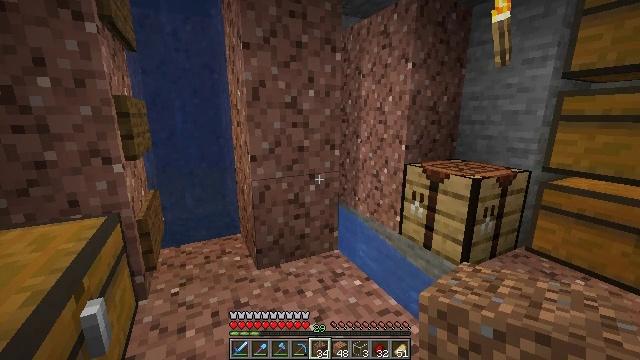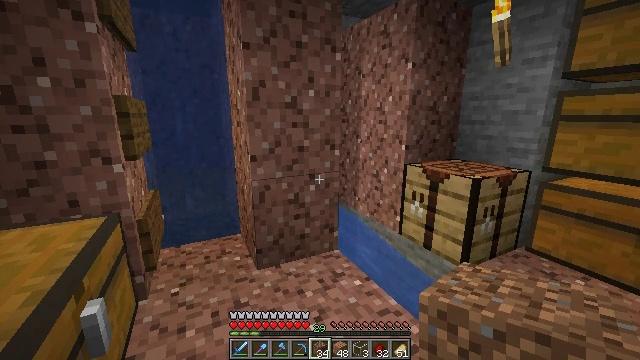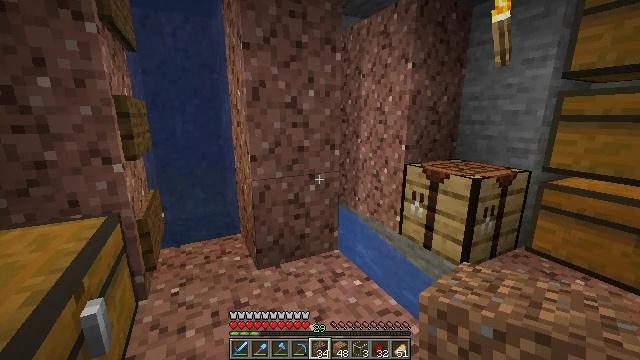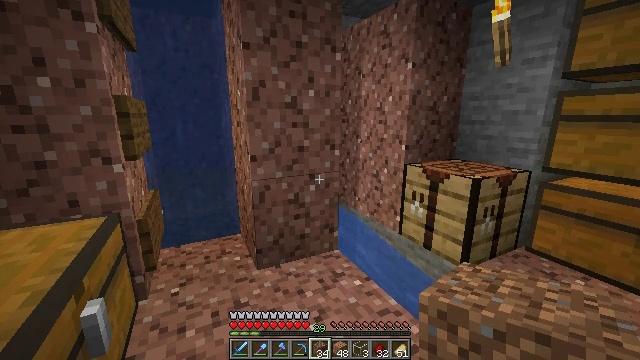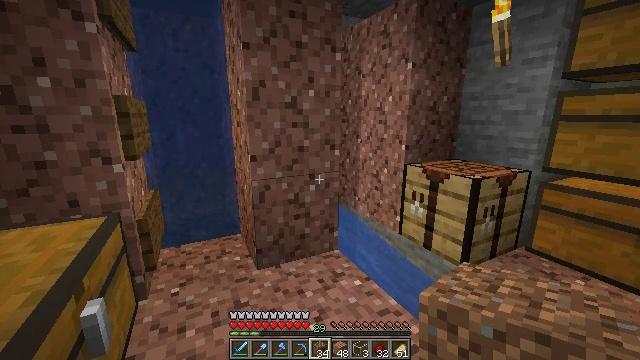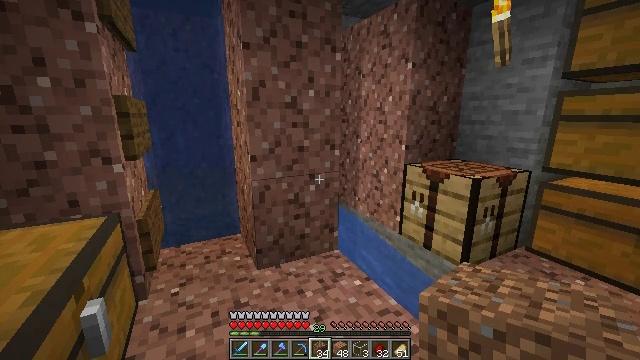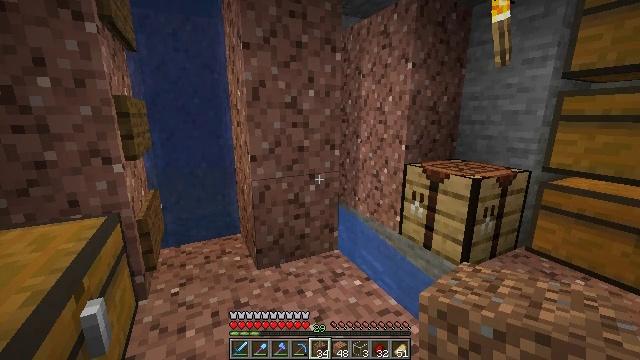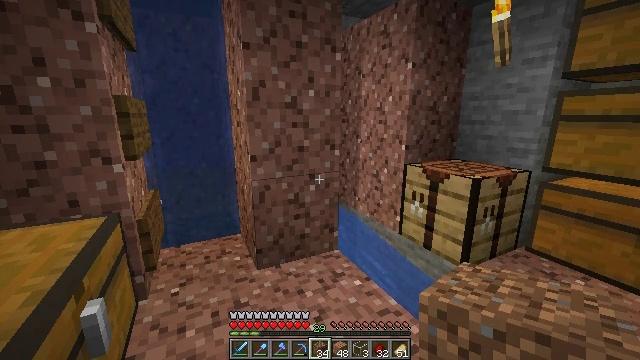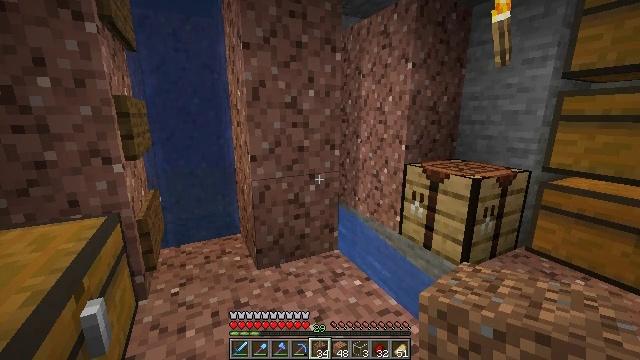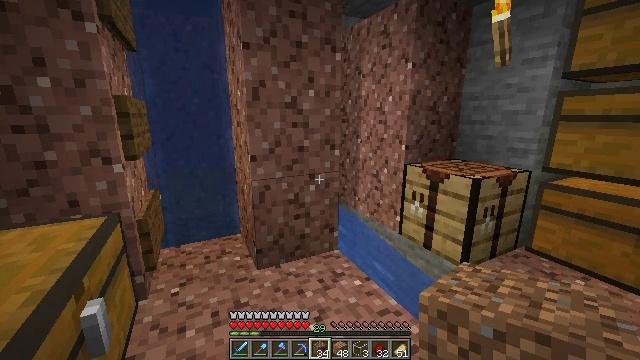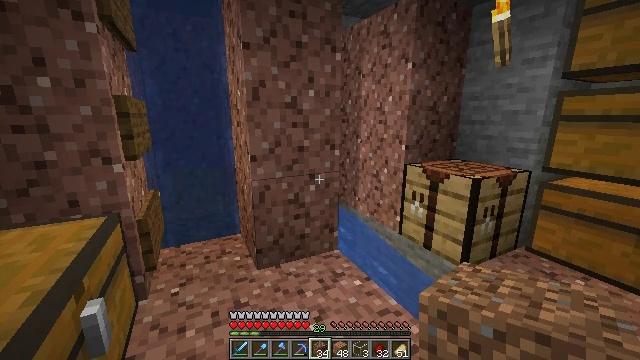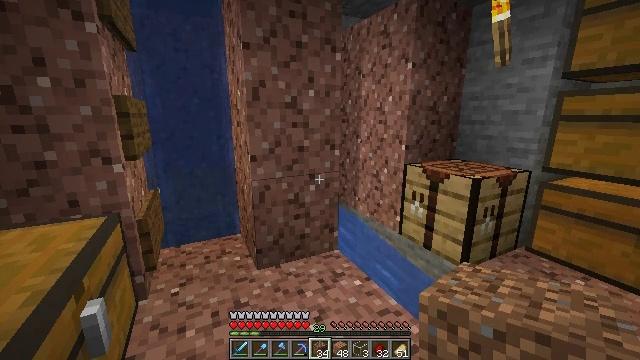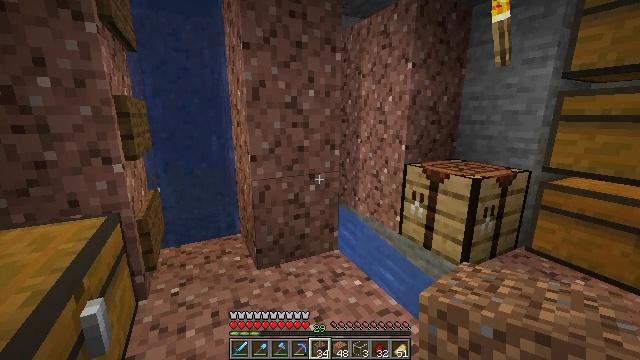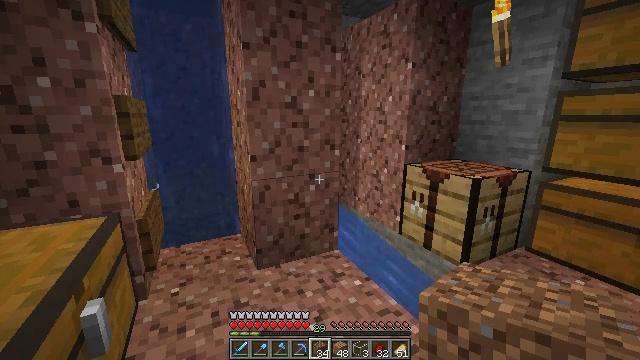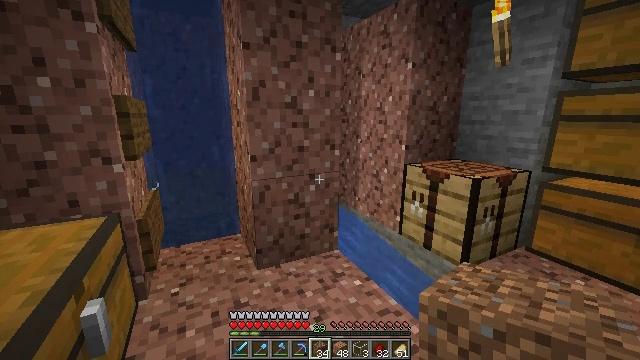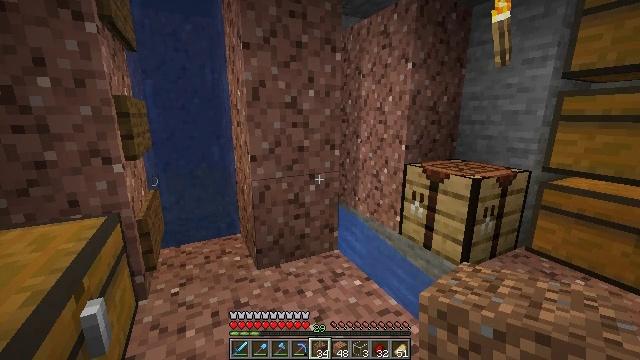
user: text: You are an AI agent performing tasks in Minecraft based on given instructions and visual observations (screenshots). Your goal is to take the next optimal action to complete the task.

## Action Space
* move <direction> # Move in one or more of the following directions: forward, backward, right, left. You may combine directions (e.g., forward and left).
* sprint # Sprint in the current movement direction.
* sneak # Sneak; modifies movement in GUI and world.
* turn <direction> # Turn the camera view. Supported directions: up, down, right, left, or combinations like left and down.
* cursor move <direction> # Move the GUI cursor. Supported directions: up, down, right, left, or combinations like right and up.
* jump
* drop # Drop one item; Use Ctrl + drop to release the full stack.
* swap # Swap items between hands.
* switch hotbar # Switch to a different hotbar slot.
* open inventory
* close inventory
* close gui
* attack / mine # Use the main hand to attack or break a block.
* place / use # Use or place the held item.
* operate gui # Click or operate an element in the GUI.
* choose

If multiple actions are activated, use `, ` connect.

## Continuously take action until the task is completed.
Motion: motion action
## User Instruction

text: Use gold ingots to create a golden helmet.
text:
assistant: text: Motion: no_op
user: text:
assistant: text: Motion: no_op
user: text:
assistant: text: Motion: no_op
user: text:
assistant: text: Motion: no_op
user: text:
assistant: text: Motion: no_op
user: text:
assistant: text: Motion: no_op
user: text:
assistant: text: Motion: no_op
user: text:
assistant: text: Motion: no_op
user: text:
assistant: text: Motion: no_op
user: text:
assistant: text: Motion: no_op
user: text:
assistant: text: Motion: no_op
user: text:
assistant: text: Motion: no_op
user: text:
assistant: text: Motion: no_op
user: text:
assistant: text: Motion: no_op
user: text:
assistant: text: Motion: no_op
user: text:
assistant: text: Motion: no_op
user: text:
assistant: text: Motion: no_op
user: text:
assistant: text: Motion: no_op
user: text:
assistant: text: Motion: no_op
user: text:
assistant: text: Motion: no_op
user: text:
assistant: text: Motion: no_op
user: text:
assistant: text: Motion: no_op
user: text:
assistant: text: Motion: no_op
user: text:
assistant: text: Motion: no_op
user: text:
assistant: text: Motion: no_op
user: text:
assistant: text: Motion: no_op
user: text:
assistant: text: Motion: no_op
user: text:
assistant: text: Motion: no_op
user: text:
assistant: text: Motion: no_op
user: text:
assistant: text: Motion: no_op